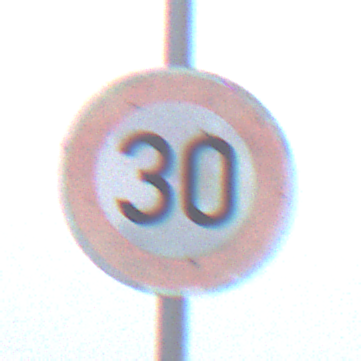
Verkehrszeichen: Geschwindigkeit30
Umgebung: Outdoor, RoadRail
Tageszeit: MorningAfternoon
Wetter: Overcast
Licht: Natural
Jahreszeit: NotSpecified
Kontrast: LowContrast